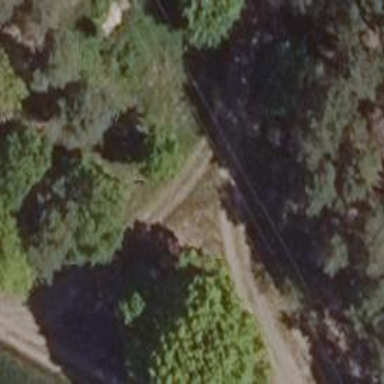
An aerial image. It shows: Track with very rough surface.